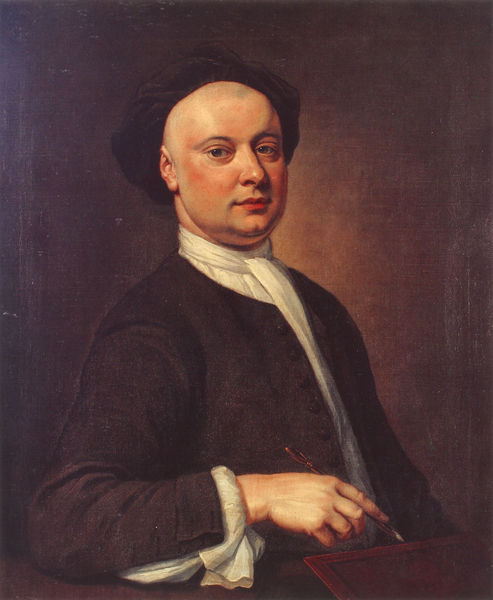
Titel: George Vertue
Künstler: Thomas Gibson
Institution: London, Society of Antiquaries
Schlagwörter: dunkel, feder, gemälde, hand, kopf, mann, schatten, weiß, braun, finger, frankreich, hut, hüte, kopfbedeckungen, licht, mund, nase, ohr, schwarz, tisch, blick, rot, schal, tuch, malerei, jacke, mütze, mützen, arm, augen, barock, falten, gesicht, kragen, portrait, porträt, halbfigur, augenbrauen, lippen, perücke, kopfbedeckung, wangen, schreibtisch, kahl, französisch, romantik, tafel, dick, grübchen, glanz, glatze, halstuch, maler, glänzend, rüschen, knöpfe, sakko, selbstporträt, lippenstift, stolz, buch, ringe, autor, palette, pinsel, rosig, stift, selbstportrait, dunke, doppelkinn, schreiben, halsbinde, naturalistisch, schreiber, speckig, turban, direkt, rechtshänder, rote lippen, oel, voll, weisses hemd, volle lippen, federhalter, übergewichtig, augenbraune, selbstporträit, author, tranzösisch, malen maler, fosig